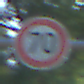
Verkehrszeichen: Geschwindigkeit70
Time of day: MorningAfternoon
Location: Outdoor (RoadRail)
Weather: Clear
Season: NotSpecified
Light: Natural